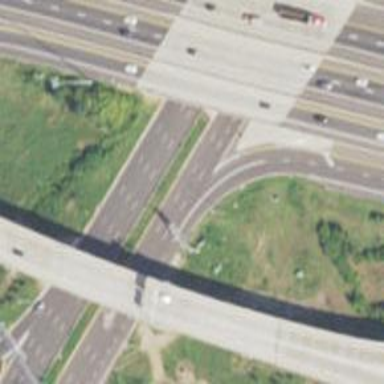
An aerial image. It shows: Asphalt motorway link.